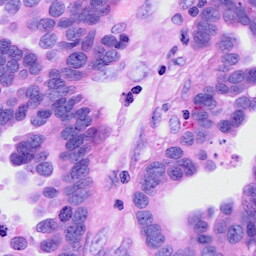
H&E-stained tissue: Ovarian